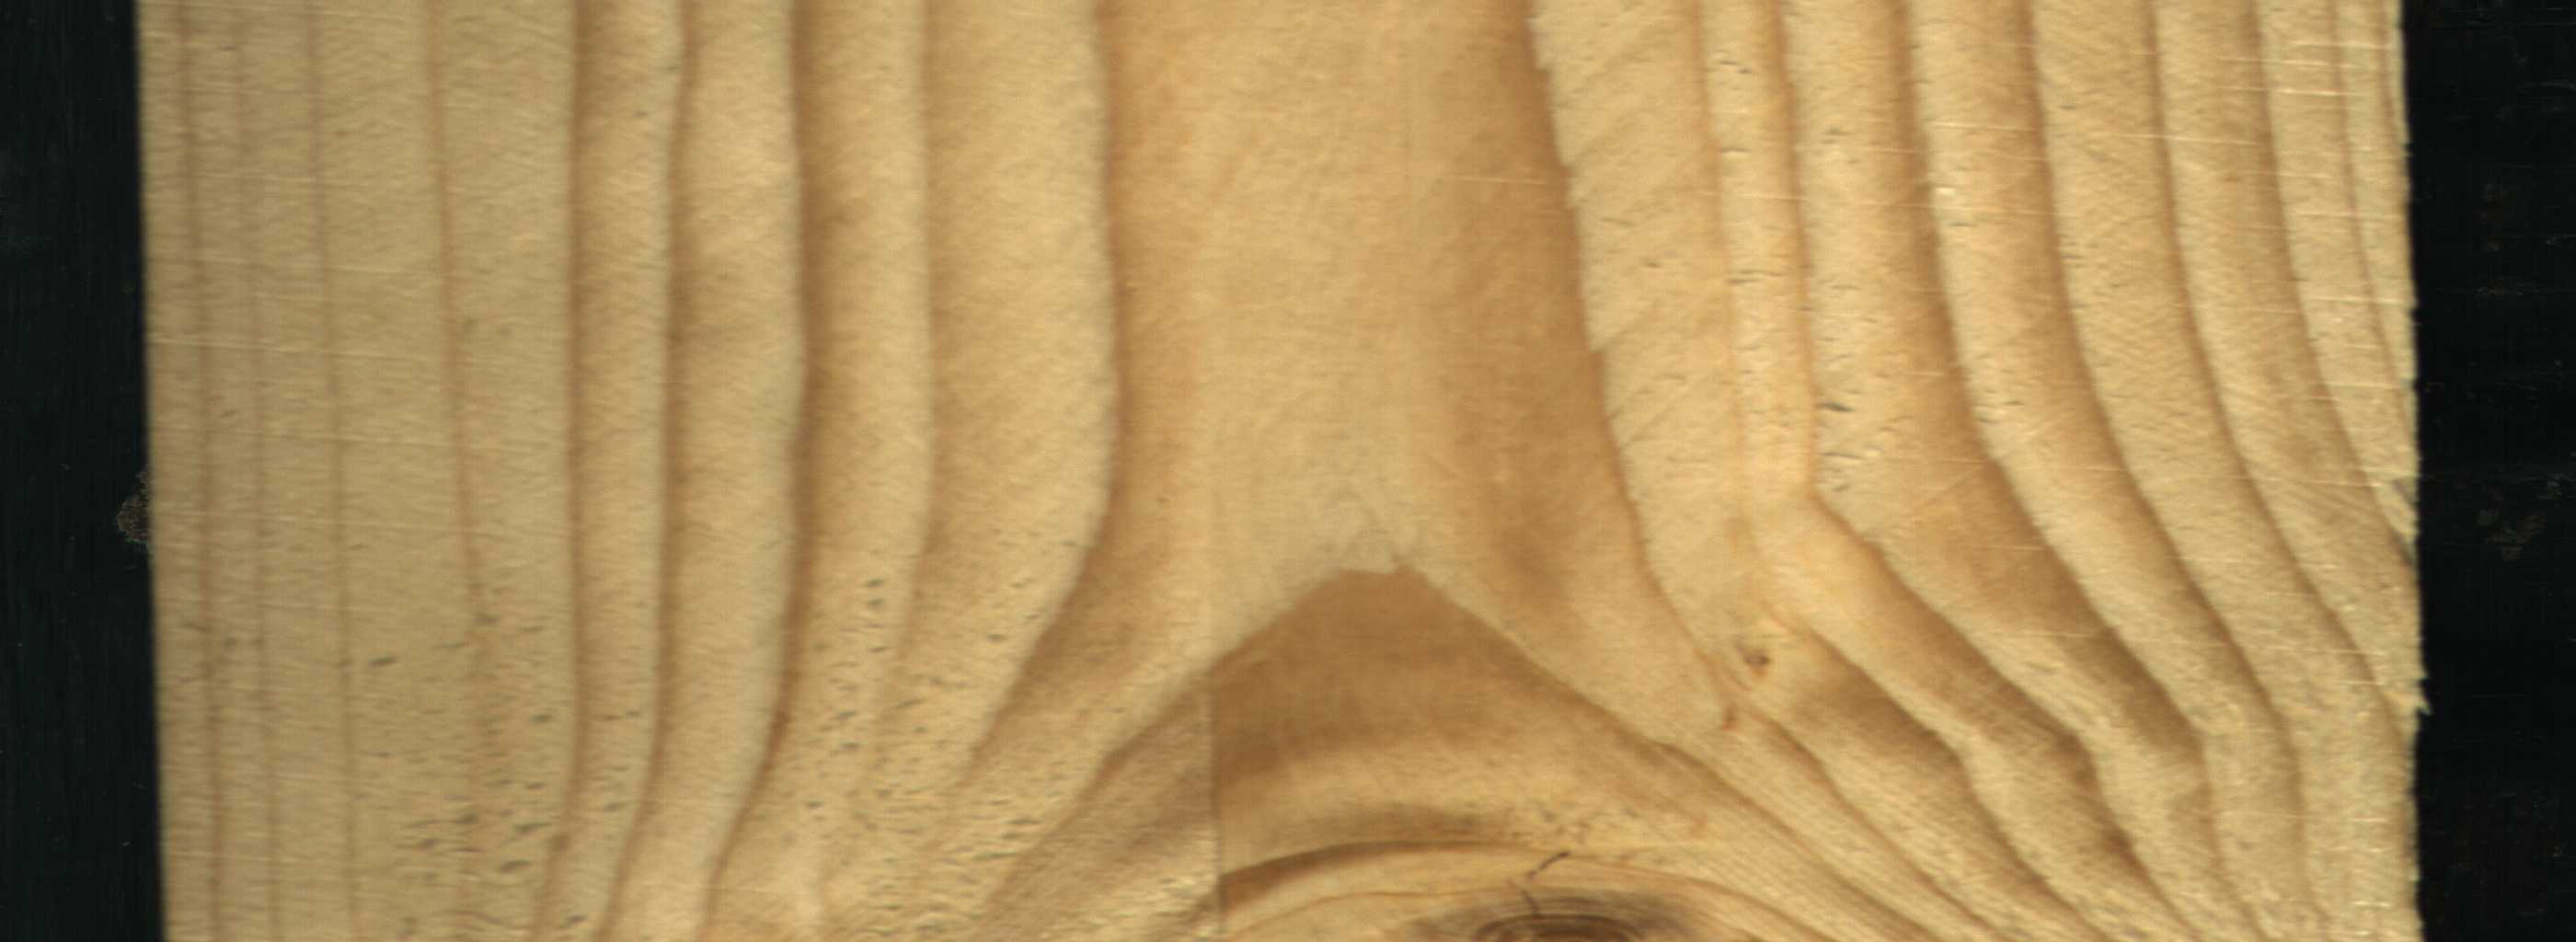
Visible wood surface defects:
Live_Knot